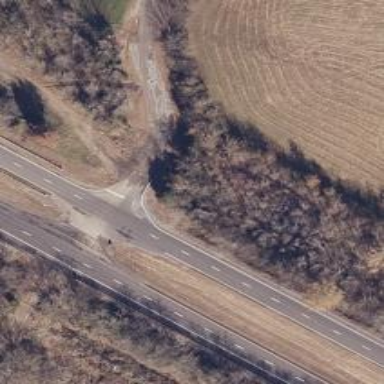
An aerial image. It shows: Trunk highway.